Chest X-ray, PA view. Patient: 29 years old, sex F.
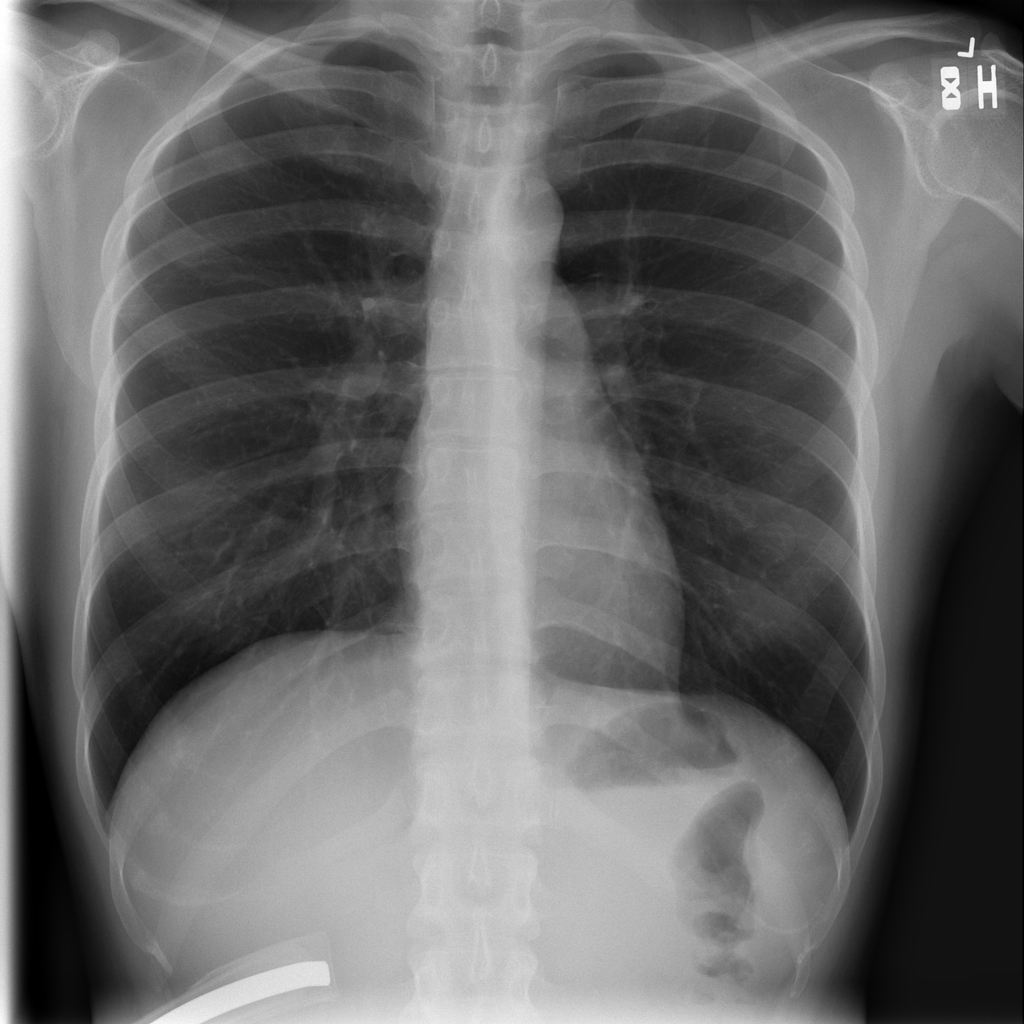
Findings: No Finding